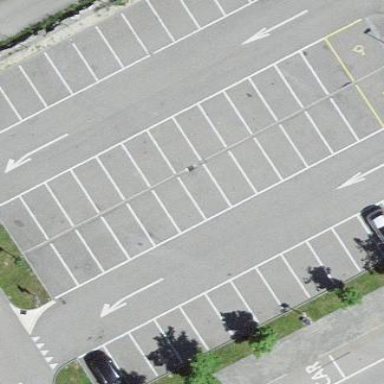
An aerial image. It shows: Parking area.